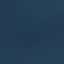
Label: SeaLake